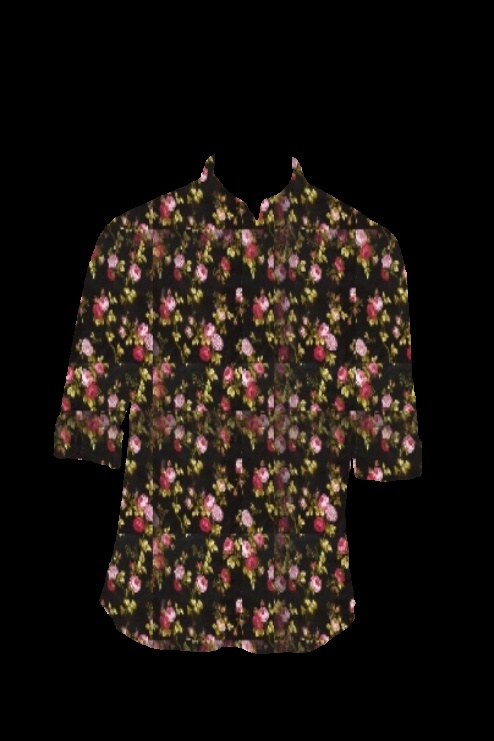
black multi floral print tee